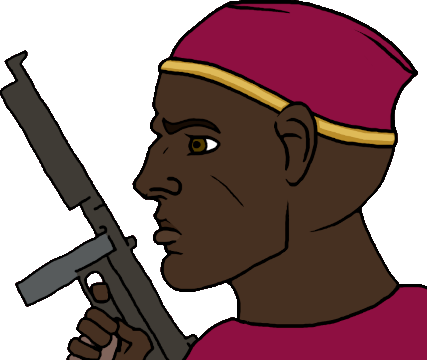
Label: 4_Yes_Chad